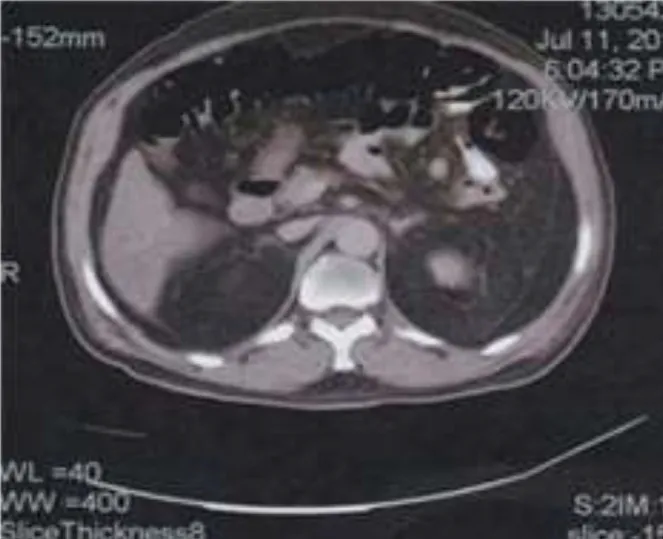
CT scan revealed distended transverse colon.
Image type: radiology (ct)